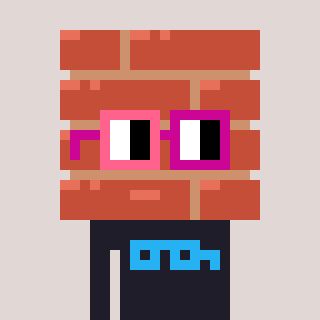
a pixel art character with square pink and red glasses, a wall-shaped head and a grayscale-colored body on a warm background